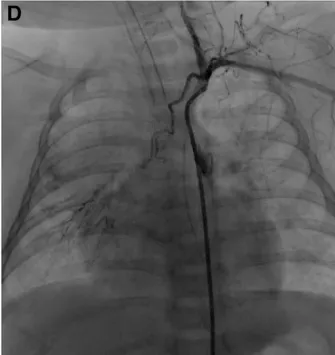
(B-D) Cardiac catheterization revealed blood supply of upper right pulmonary artery comes from right subclavian artery and inferior right pulmonary artery was supplied by left subclavian artery.
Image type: radiology (x_ray)